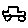
Label: car